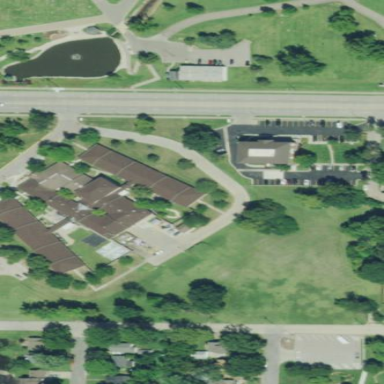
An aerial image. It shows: Hospital building.